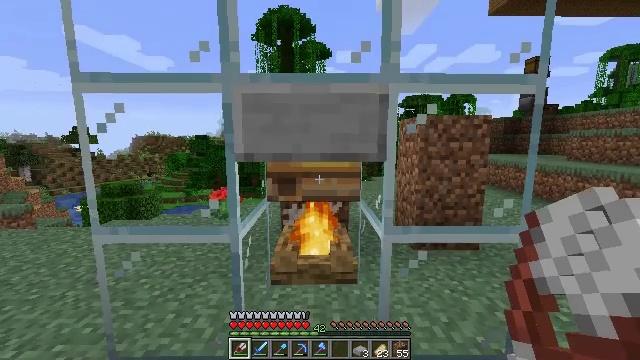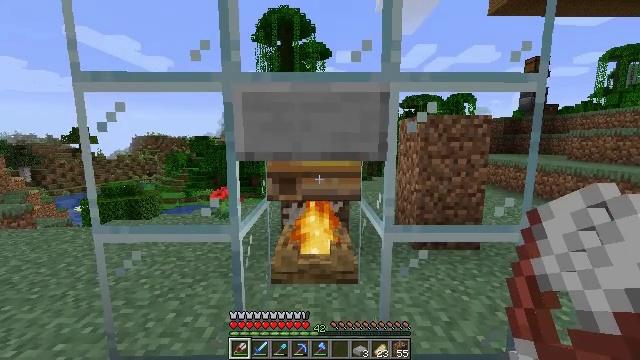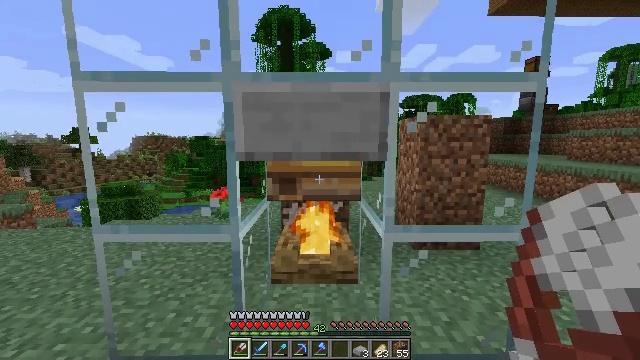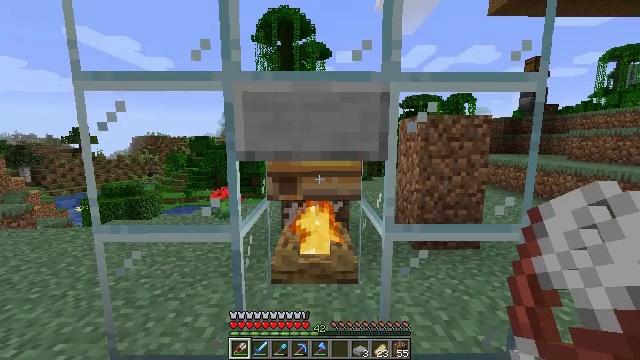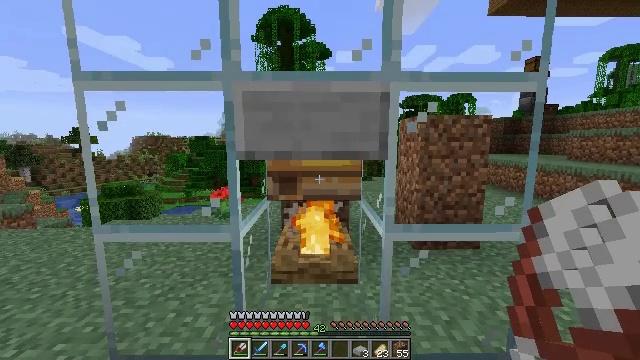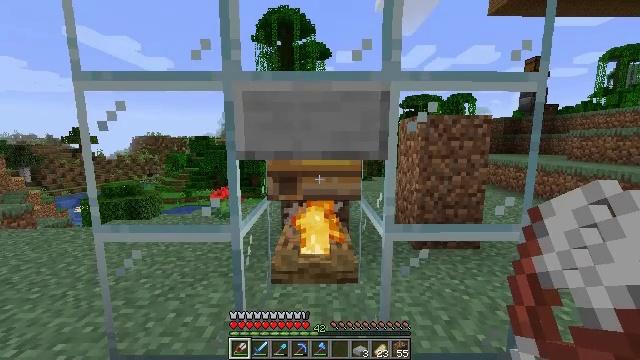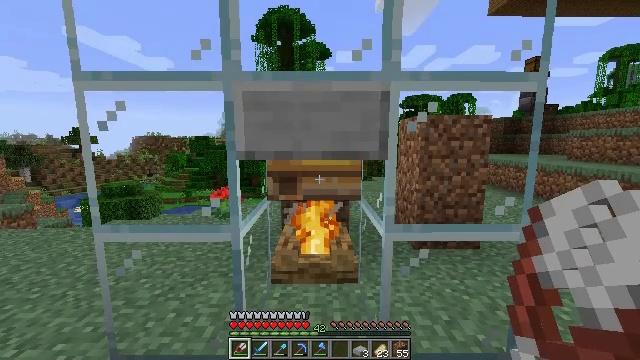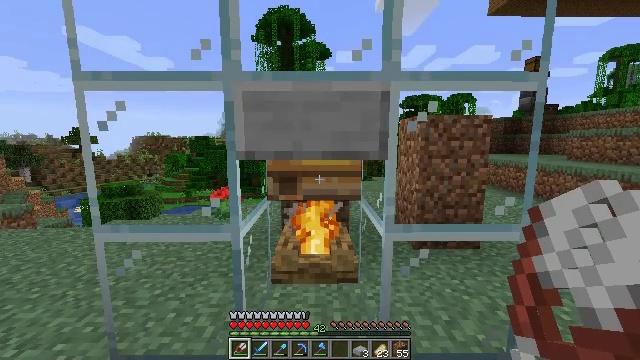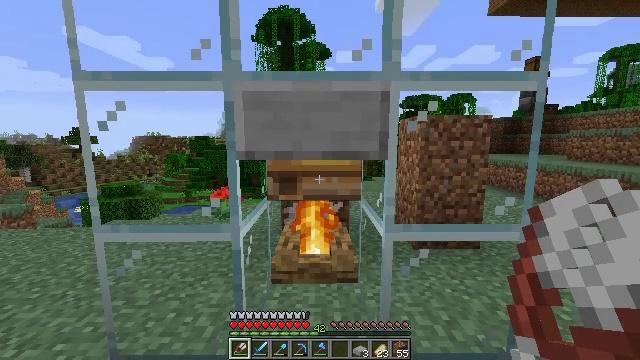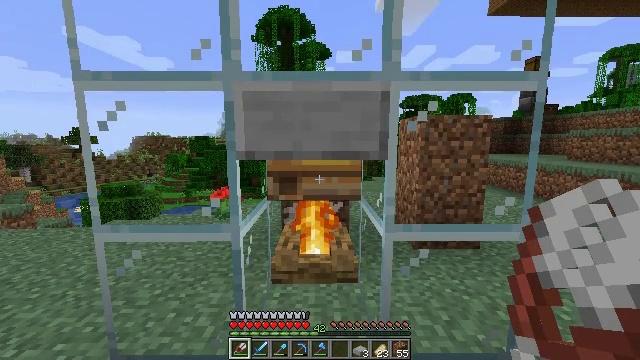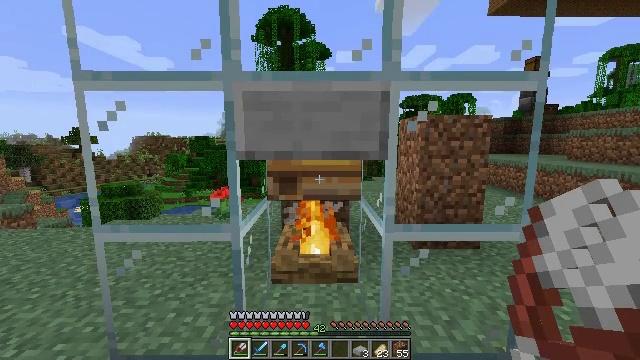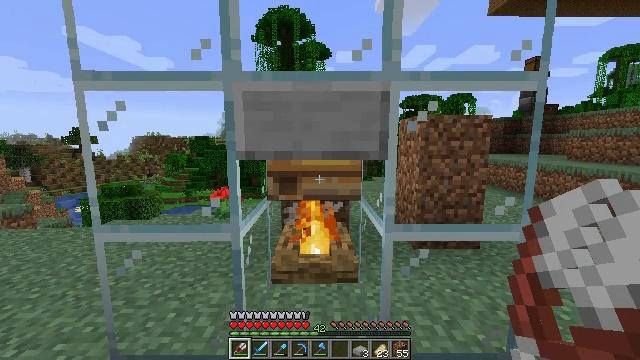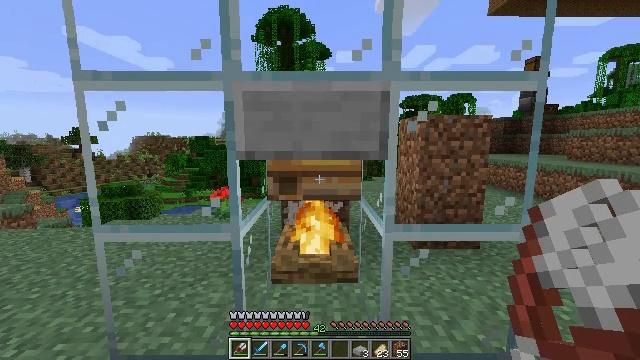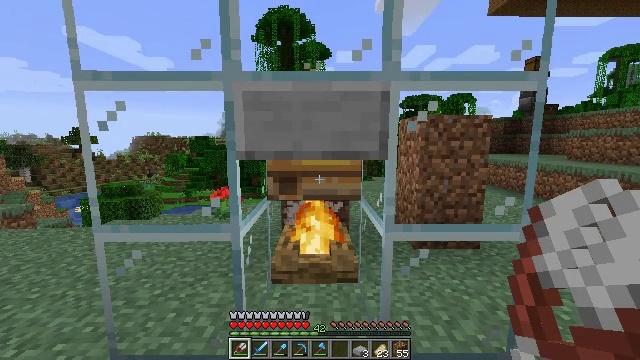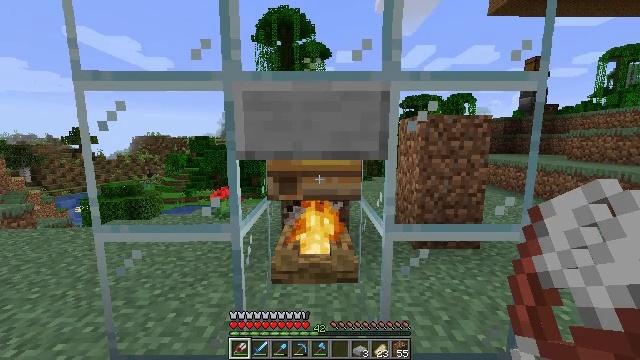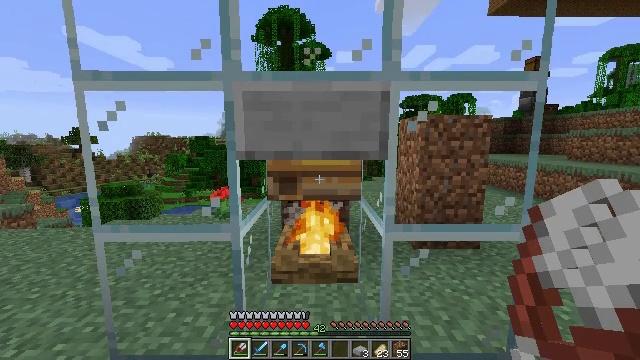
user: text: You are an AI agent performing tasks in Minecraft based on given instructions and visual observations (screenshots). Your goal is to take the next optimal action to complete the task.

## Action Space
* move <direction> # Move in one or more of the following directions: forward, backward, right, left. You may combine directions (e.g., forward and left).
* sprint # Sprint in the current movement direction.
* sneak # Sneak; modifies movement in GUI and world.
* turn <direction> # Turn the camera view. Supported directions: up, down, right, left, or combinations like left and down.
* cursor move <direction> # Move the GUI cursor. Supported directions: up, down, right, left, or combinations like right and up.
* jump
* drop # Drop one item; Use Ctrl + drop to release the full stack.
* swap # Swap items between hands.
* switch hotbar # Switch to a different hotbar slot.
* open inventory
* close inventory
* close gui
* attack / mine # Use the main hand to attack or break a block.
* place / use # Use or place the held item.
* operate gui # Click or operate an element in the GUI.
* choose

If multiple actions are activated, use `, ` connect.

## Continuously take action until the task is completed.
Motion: motion action
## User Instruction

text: Break the bee nest from a tree.
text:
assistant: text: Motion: no_op
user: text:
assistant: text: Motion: no_op
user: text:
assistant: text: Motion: no_op
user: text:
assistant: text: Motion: no_op
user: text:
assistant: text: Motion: no_op
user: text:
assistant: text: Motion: no_op
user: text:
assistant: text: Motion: no_op
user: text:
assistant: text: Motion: no_op
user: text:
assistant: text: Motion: no_op
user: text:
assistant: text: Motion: no_op
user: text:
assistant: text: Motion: no_op
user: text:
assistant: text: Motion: no_op
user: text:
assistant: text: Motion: no_op
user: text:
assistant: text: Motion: no_op
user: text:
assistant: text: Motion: no_op
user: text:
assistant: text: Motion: no_op
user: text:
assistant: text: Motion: no_op
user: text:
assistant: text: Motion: no_op
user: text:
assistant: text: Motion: no_op
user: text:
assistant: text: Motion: no_op
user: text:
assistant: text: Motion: no_op
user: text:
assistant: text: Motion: no_op
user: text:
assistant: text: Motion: no_op
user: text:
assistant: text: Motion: no_op
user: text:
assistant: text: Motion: no_op
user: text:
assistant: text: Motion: no_op
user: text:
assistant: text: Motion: no_op
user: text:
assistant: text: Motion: no_op
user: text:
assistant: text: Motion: no_op
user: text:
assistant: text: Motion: no_op